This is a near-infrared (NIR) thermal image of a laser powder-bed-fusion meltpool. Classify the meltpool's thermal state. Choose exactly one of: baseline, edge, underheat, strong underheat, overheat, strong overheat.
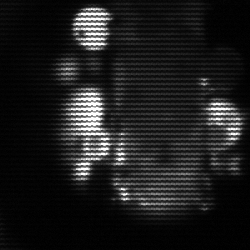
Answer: strong underheat